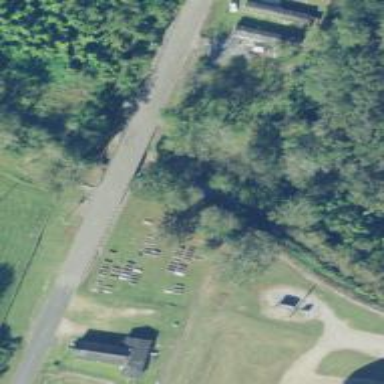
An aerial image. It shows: Graveyard.